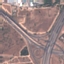
Label: Highway